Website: walmart
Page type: gifting
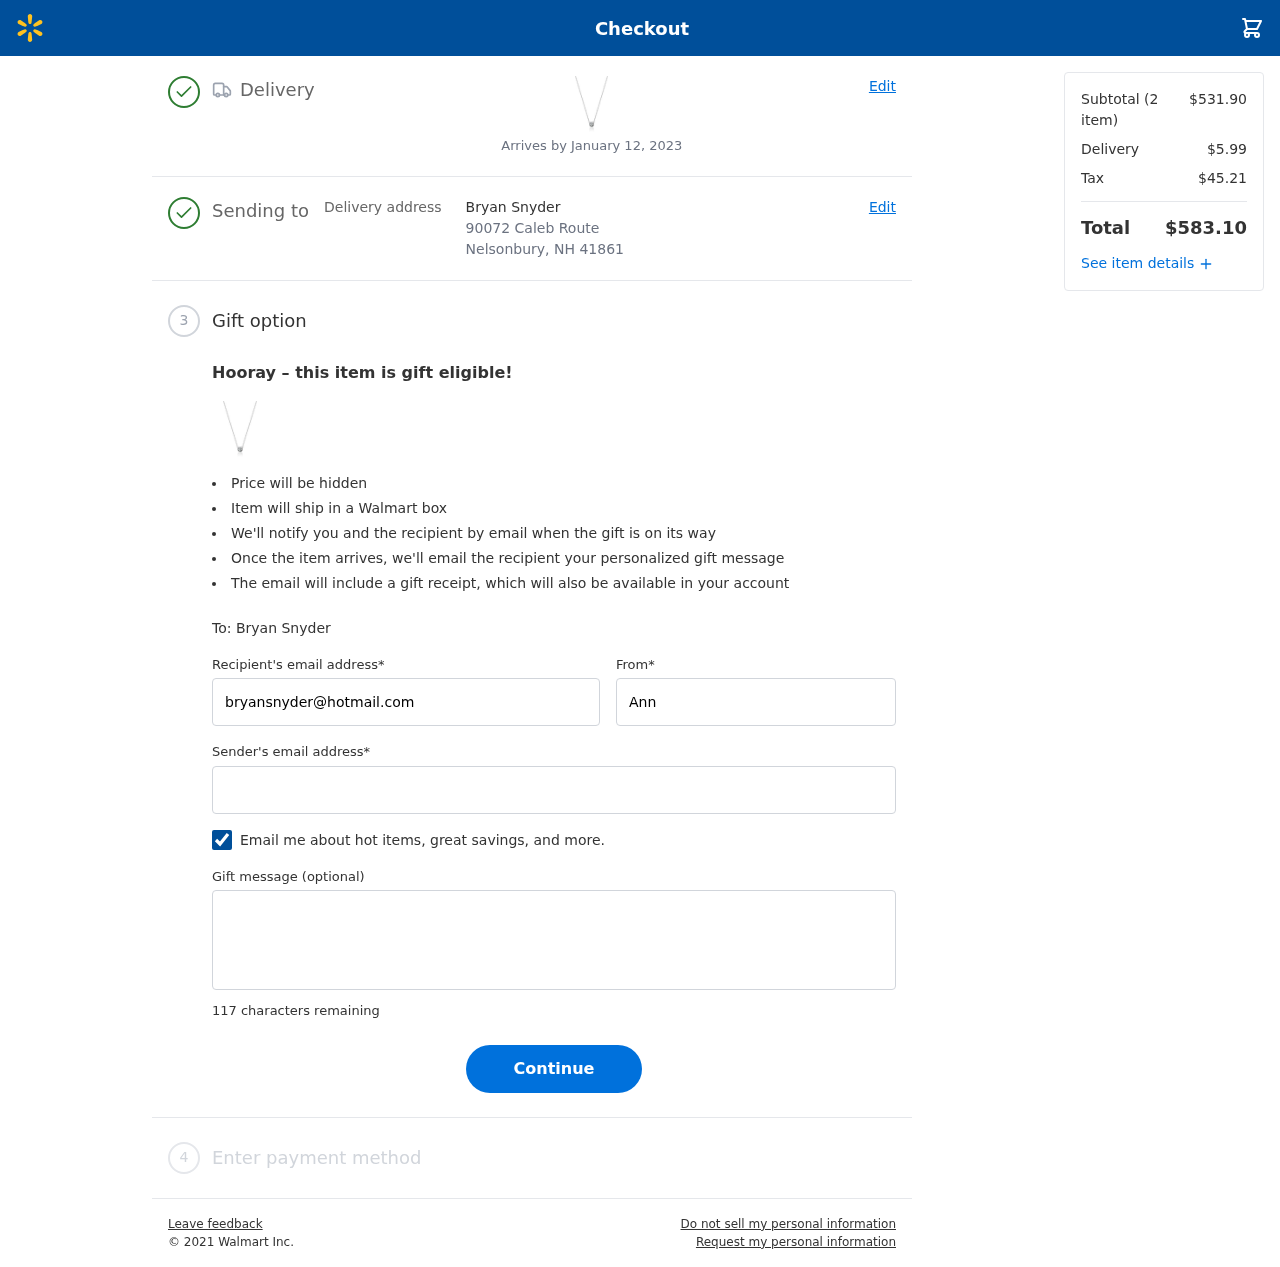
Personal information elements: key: PII_CITY_STATE_ZIP
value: Nelsonbury, NH 41861
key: PII_EMAIL
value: anna_wade@hotmail.com
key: PII_FIRSTNAME
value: Anna
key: PII_GIFT_EMAIL
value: bryansnyder@hotmail.com
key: PII_GIFT_FULLNAME
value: Bryan Snyder
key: PII_GIFT_MESSAGE
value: Hey Bryan! I saw this beautiful necklace and instantly thought of you—it’s perfect for adding that little sparkle to your style. Just a little something to brighten your day!
- Anna
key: PII_STREET
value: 90072 Caleb Route
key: PII_GIFT_FIRSTNAME
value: Bryan
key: PII_GIFT_LASTNAME
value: Snyder
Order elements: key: ORDER_DELIVERY_DATE
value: Arrives by January 12, 2023
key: ORDER_NUM_ITEMS
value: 2
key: ORDER_SUBTOTAL
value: $531.90
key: ORDER_SHIPPING_COST
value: $5.99
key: ORDER_TAX
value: $45.21
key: ORDER_TOTAL
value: $583.10